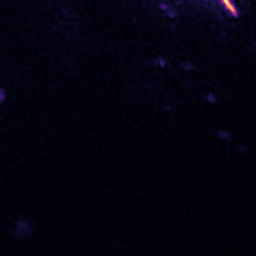
Label: Super-resolution ER image